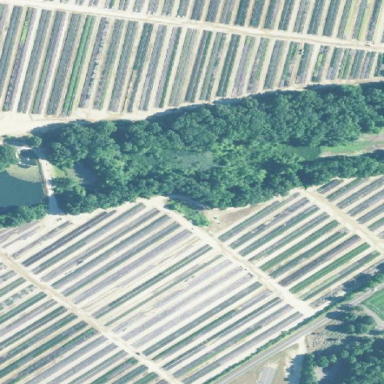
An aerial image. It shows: Nursery area.